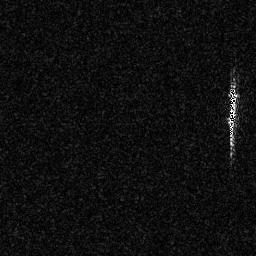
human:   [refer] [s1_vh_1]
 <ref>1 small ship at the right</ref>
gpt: <box>[[88, 34, 92, 48, 0]]</box>